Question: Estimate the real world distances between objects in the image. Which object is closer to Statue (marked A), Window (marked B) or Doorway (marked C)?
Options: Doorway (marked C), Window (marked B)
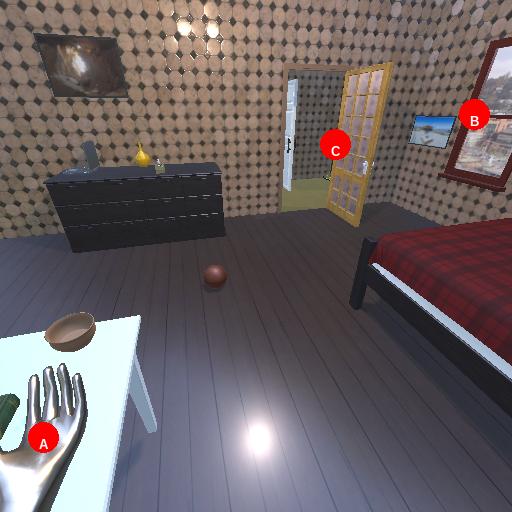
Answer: Doorway (marked C)